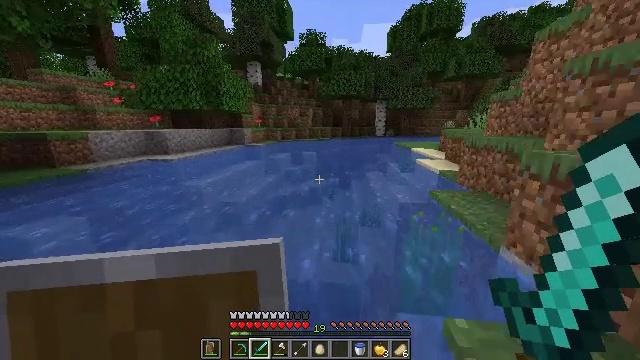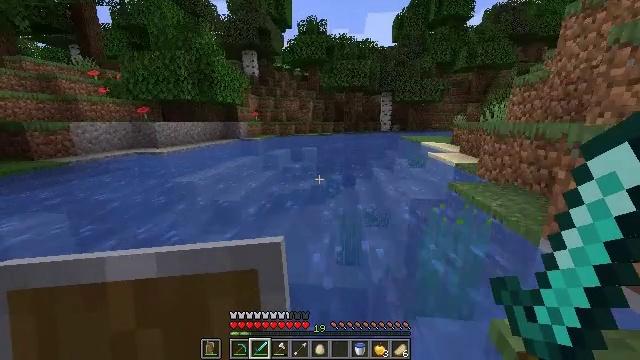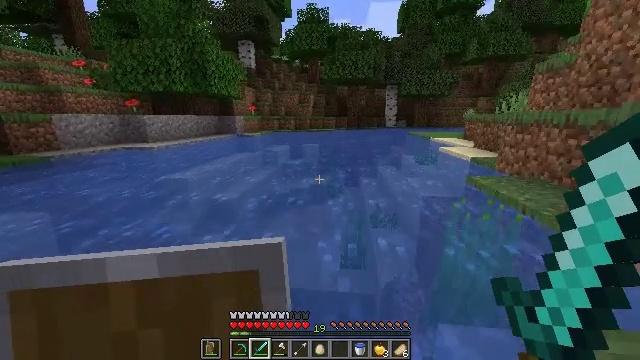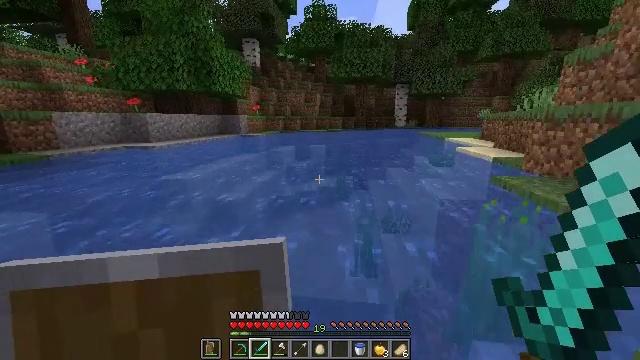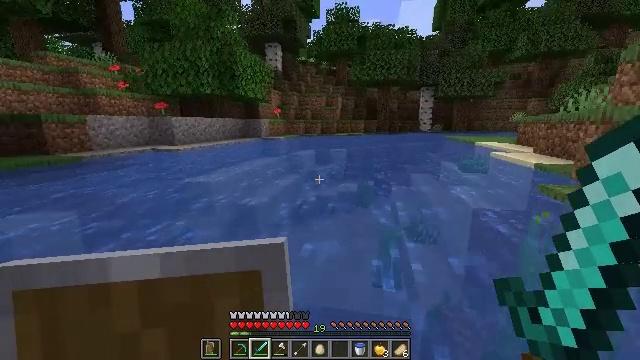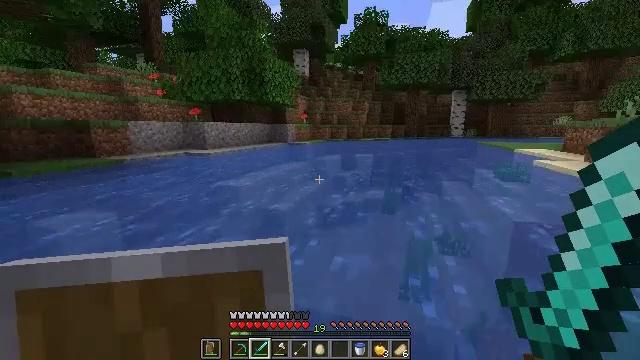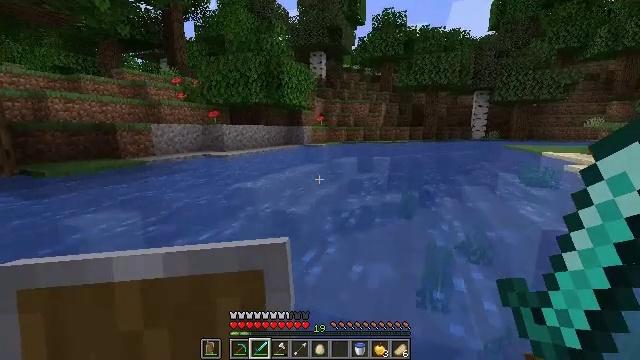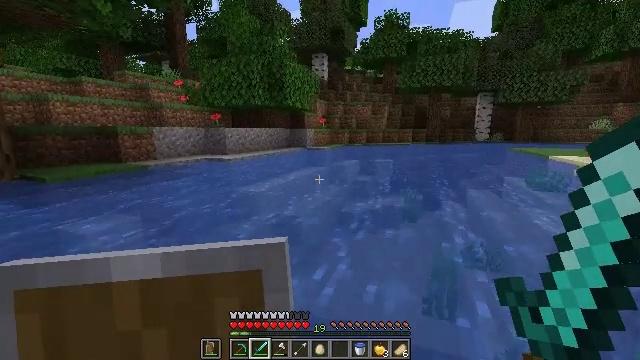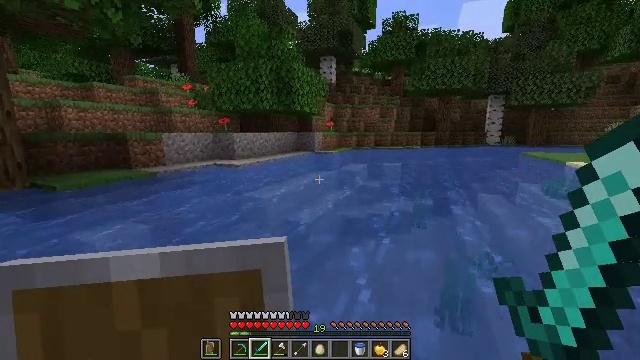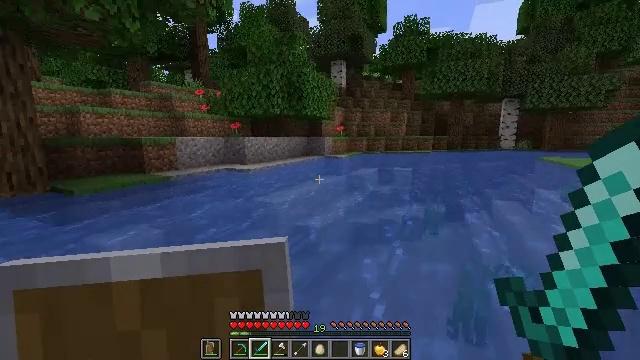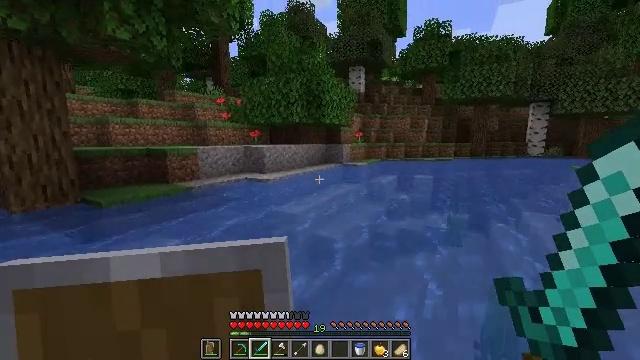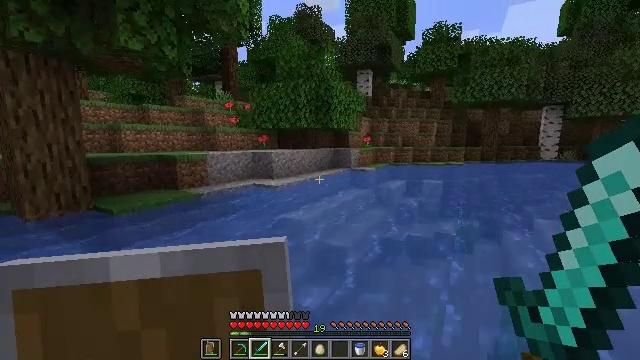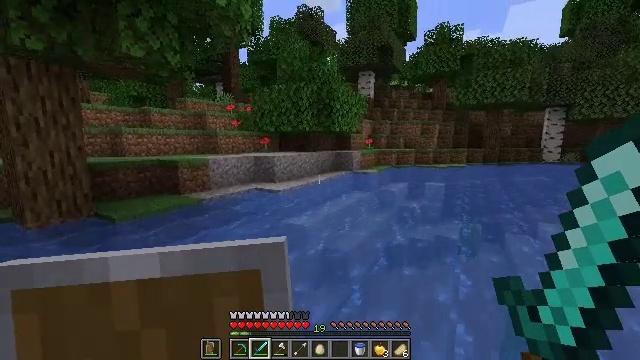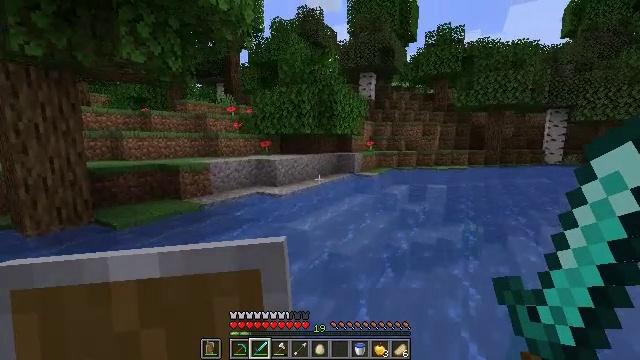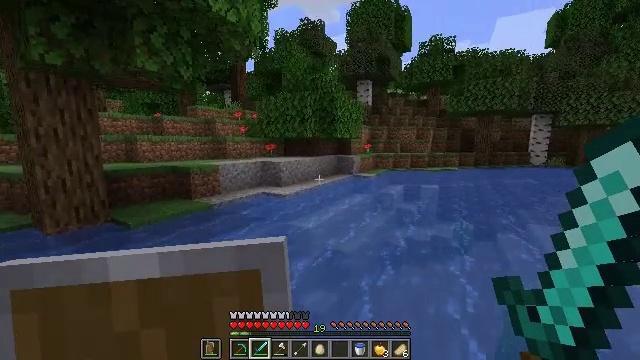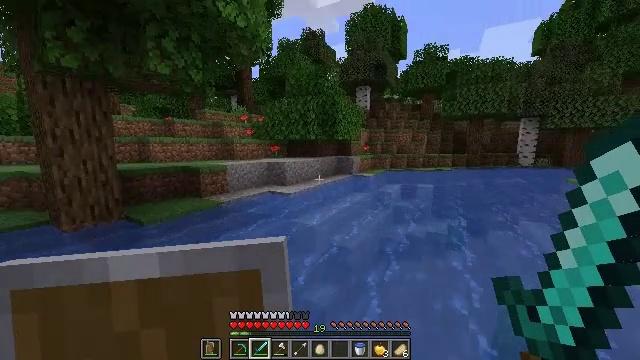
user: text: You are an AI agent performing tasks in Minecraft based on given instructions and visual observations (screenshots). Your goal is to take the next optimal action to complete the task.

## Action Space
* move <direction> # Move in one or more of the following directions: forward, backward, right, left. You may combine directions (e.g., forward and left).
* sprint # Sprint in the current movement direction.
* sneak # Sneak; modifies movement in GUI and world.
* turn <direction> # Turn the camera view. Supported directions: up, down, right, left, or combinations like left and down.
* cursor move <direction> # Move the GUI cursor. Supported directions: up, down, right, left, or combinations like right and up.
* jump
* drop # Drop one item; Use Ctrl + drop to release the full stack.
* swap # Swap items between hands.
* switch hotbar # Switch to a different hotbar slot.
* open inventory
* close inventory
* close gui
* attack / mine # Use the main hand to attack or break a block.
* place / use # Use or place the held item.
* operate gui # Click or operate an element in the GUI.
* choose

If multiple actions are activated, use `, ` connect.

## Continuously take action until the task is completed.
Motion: motion action
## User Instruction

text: Gather oak leaves by attacking.
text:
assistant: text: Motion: move forward and move left, sprint
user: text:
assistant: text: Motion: move forward and move left, sprint, jump
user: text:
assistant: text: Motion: move forward and move left, sprint, turn left, jump
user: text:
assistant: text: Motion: move forward and move left, sprint, turn left and up, jump
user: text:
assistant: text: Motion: move forward and move left, sprint, turn left and up, jump
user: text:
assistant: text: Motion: move forward and move left, sprint, turn left, jump
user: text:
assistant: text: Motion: move forward and move left, sprint, jump
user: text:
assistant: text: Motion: move forward and move left, sprint, turn left, jump
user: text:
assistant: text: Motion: move forward and move left, sprint, turn left, jump
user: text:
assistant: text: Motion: move forward and move left, sprint, turn left, jump
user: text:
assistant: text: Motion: move forward and move left, sprint, turn left, jump
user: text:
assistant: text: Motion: move forward and move left, sprint, jump
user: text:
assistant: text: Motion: move forward and move left, sprint
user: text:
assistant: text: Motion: move forward and move left, sprint
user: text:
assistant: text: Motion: move forward and move left, sprint
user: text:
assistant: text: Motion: move forward and move left, sprint
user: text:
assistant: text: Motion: move forward and move left, sprint
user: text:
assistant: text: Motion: move forward and move left, sprint
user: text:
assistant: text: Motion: move forward and move left, sprint
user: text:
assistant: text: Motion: move forward and move left, sprint
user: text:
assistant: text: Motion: move forward and move left, sprint
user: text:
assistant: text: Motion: move forward and move left, sprint
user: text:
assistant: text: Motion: move forward and move left, sprint
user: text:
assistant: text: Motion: move forward and move left, sprint
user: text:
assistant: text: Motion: move forward and move left, sprint, turn left
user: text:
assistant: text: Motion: move forward, sprint, turn left
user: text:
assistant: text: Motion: move forward, sprint, turn left
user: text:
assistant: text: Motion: move forward, sprint, turn left
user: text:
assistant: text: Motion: move forward, turn left
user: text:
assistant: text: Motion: move forward, turn left